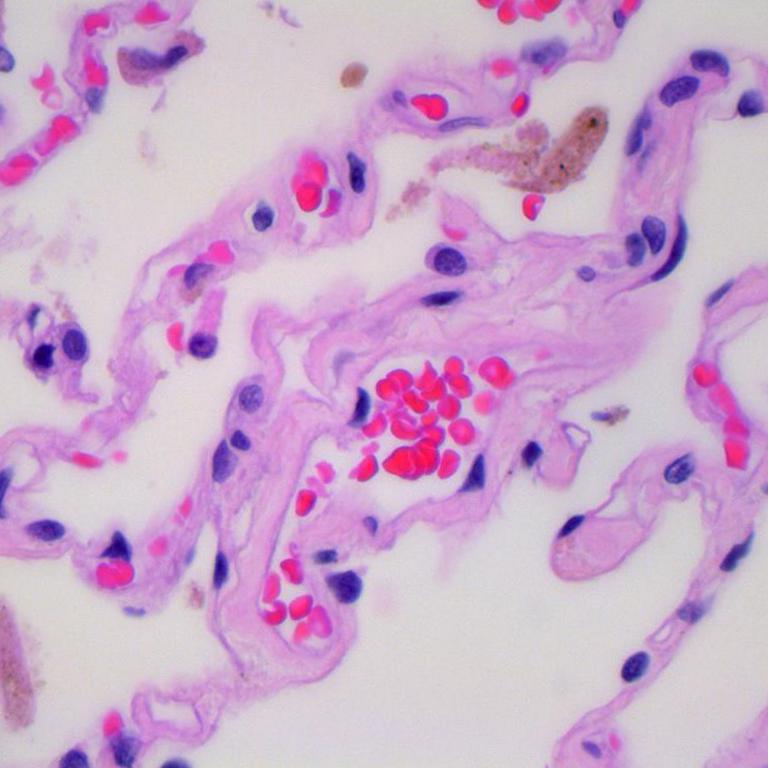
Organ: lung
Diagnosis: benign